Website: bh-photo
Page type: customer-info-address
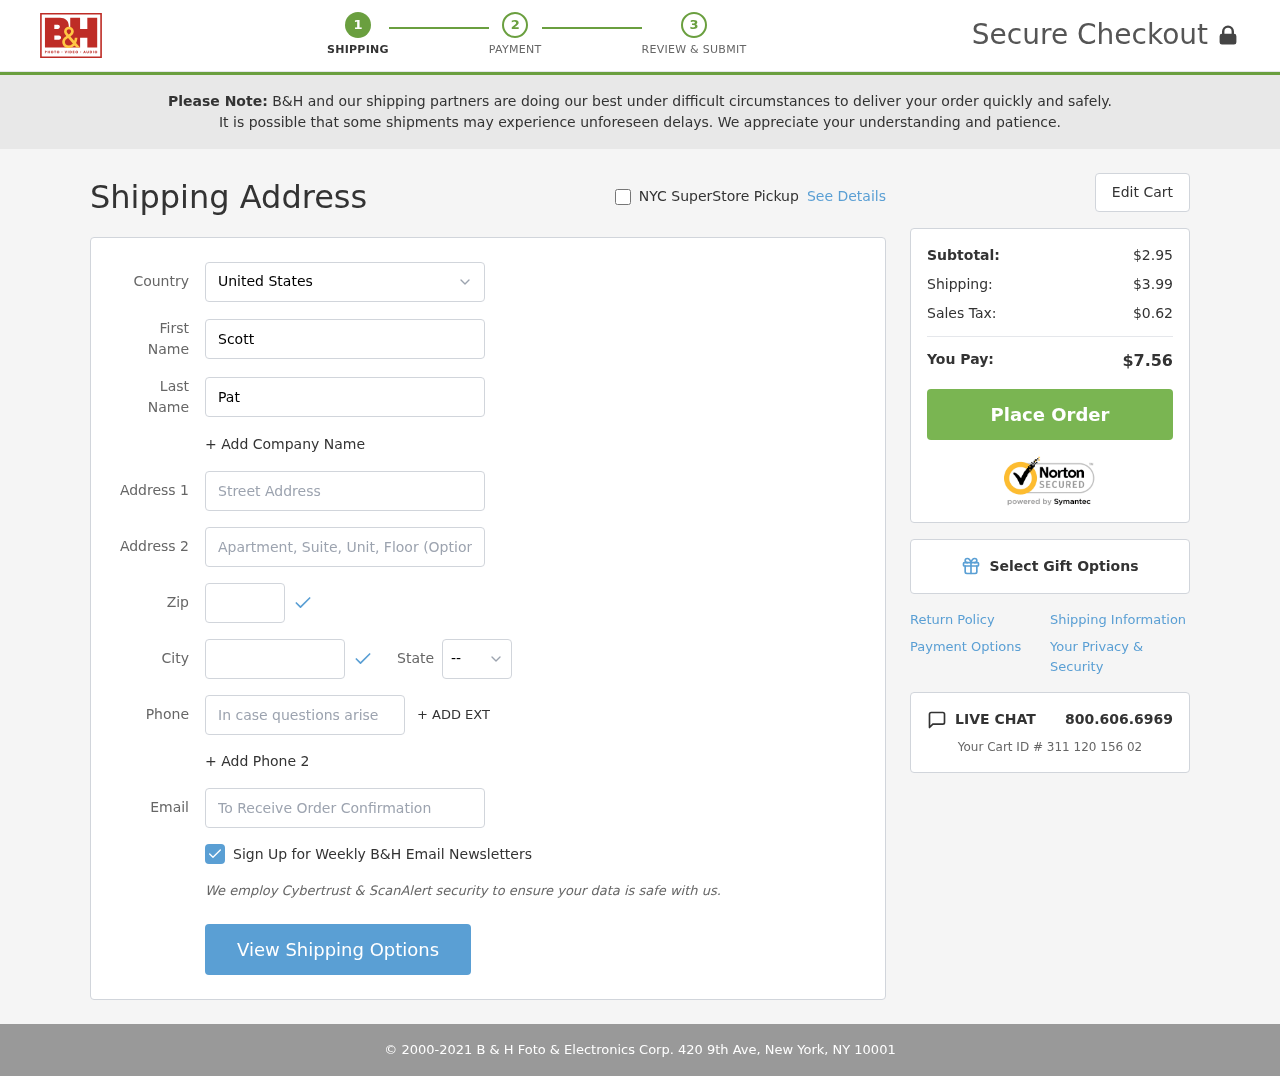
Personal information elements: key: PII_CITY
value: North Hector
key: PII_COUNTRY
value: United States
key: PII_EMAIL
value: scottpatel@gmail.com
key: PII_FIRSTNAME
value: Scott
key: PII_LASTNAME
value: Patel
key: PII_PHONE
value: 5476016350
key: PII_POSTCODE
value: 61506
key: PII_STATE_ABBR
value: WA
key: PII_STREET
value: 909 Donald Circle
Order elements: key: ORDER_SUBTOTAL
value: $2.95
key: ORDER_SHIPPING_COST
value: $3.99
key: ORDER_TAX
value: $0.62
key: ORDER_TOTAL
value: $7.56
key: ORDER_ID
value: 311 120 156 02